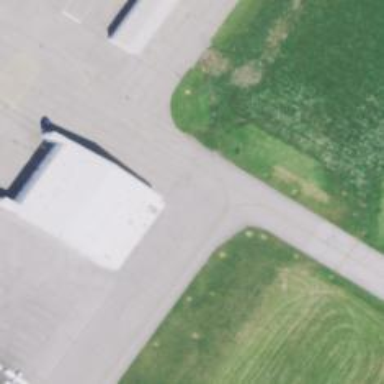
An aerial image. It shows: Building designed as airport hangar.